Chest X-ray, PA view. Patient: 40 years old, sex F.
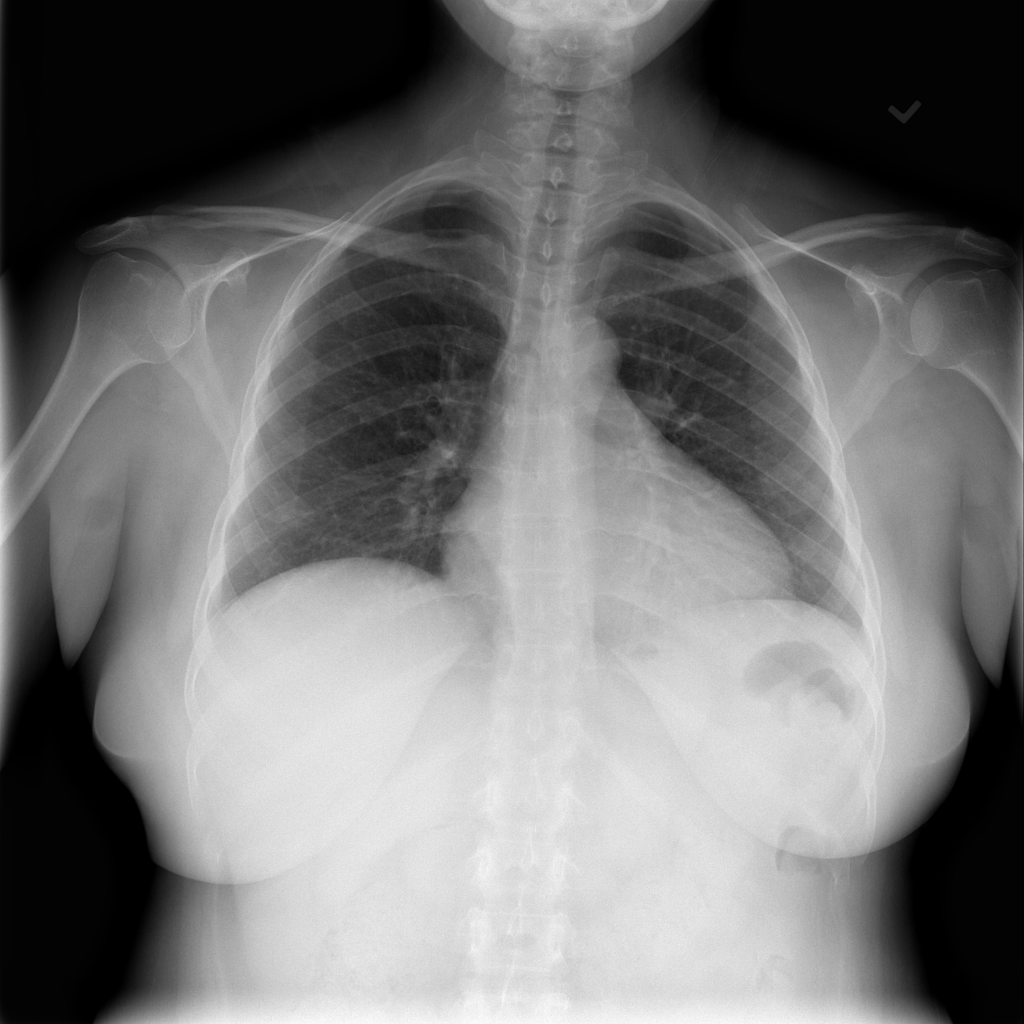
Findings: No Finding